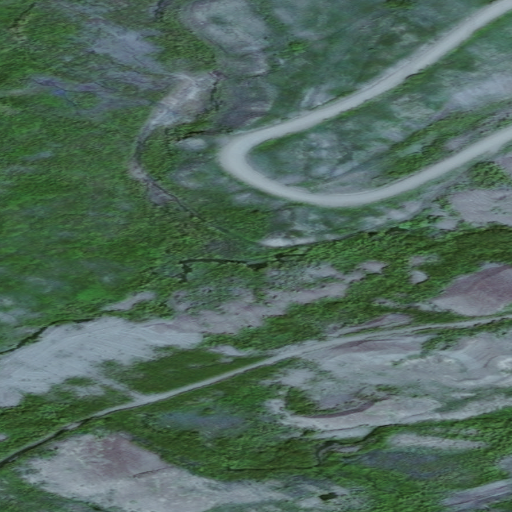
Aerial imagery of valley in Alaska named Quartz Gulch containing only unknown